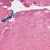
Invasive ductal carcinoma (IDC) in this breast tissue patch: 0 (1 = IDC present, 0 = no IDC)